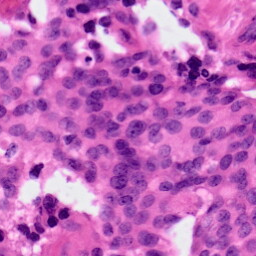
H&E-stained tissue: Ovarian